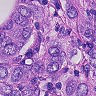
Metastatic tissue present: yes